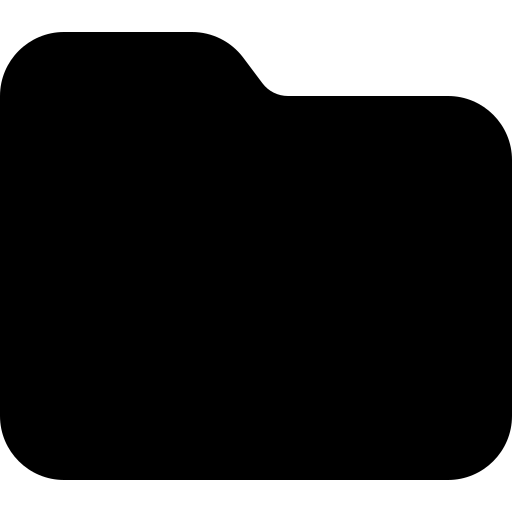
Tags: icon, FontAwesome, fa-icon, solid, folder